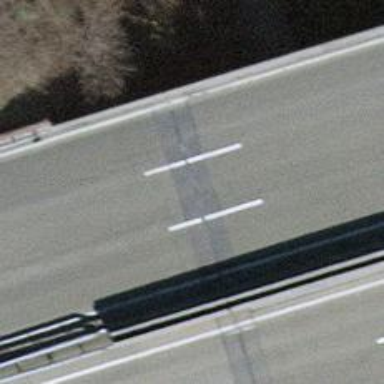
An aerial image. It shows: Viaduct bridge over motorway with asphalt surface.